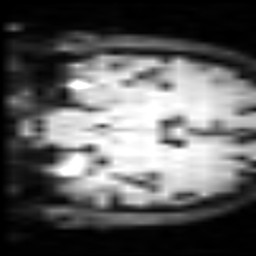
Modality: inplaneT2
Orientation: coronal